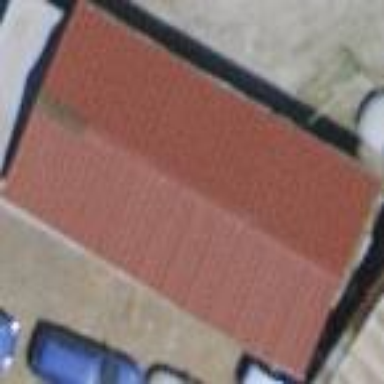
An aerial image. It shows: Shed building.